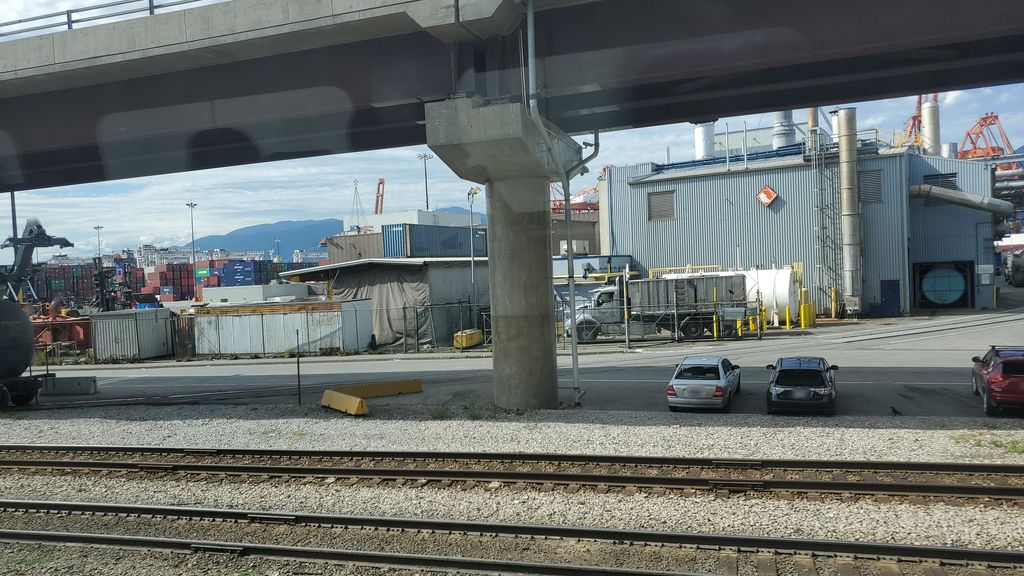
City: vancouver